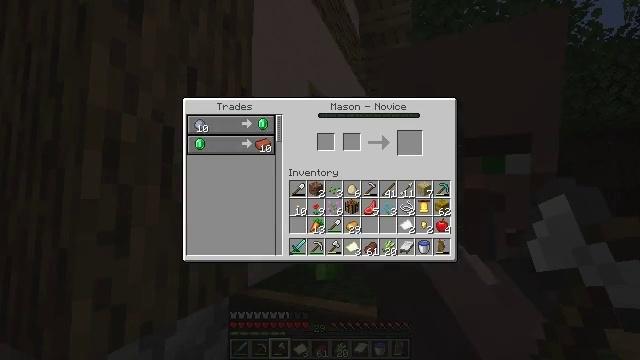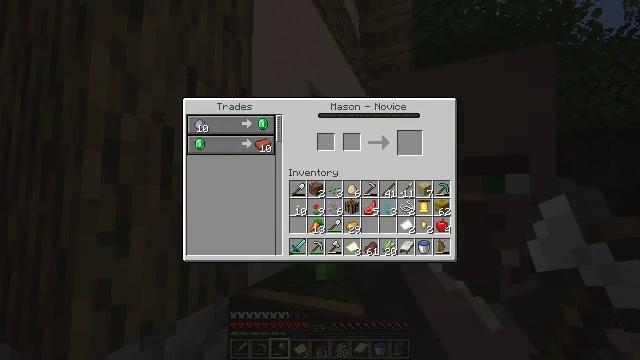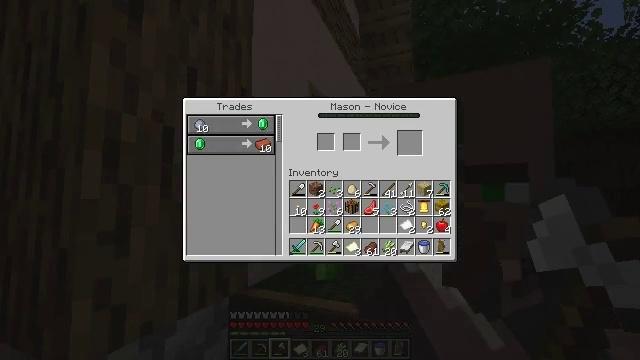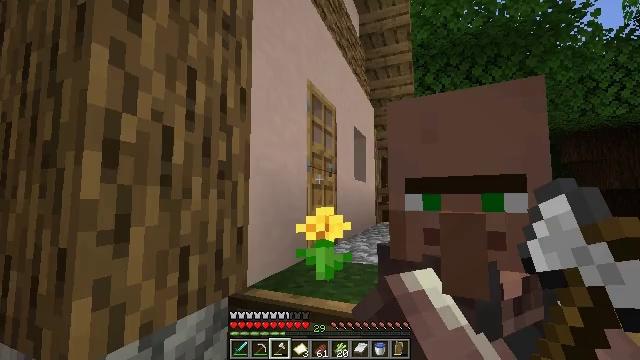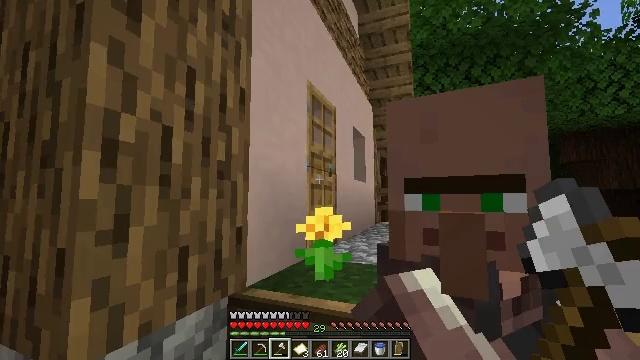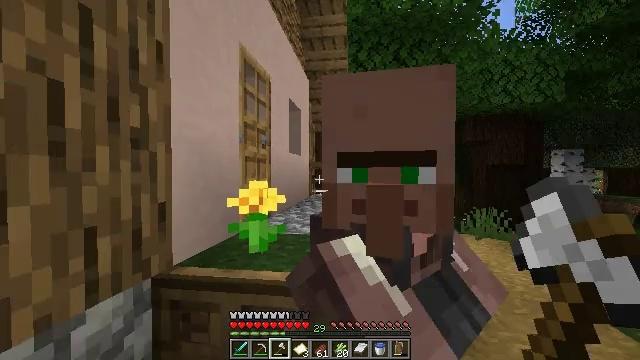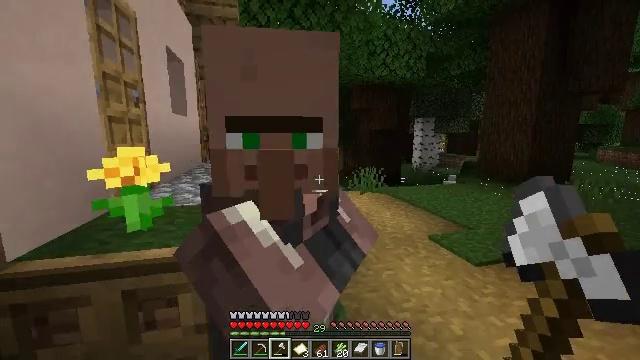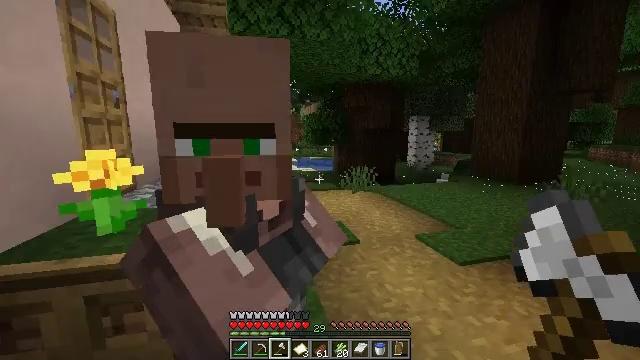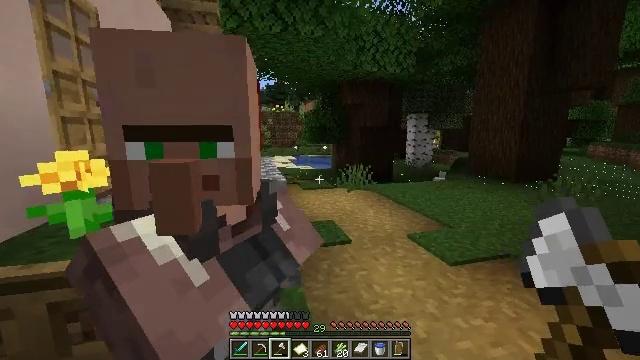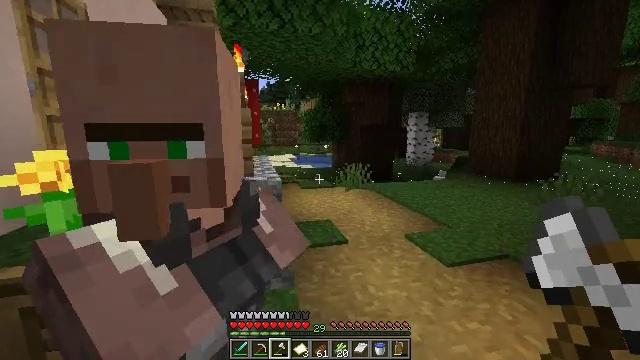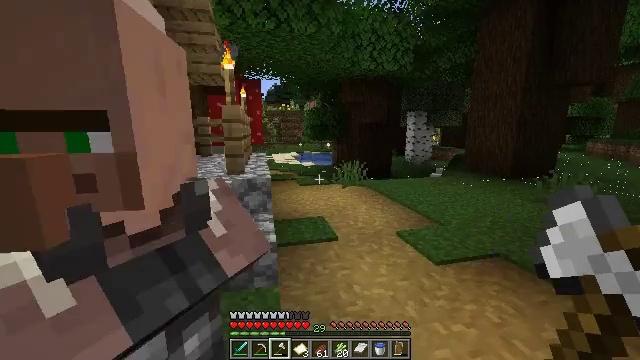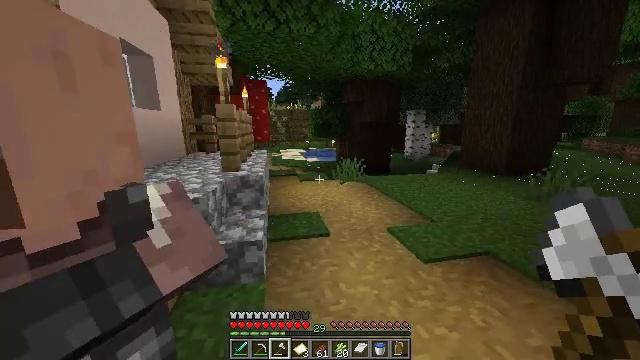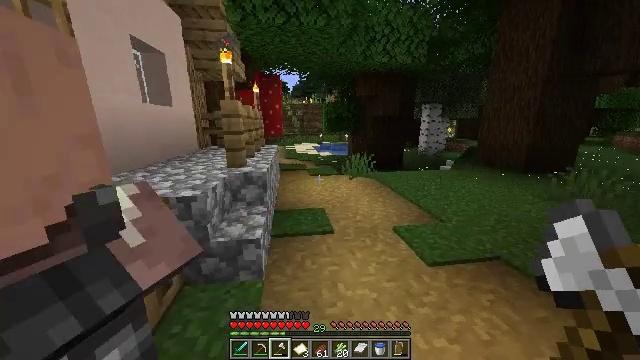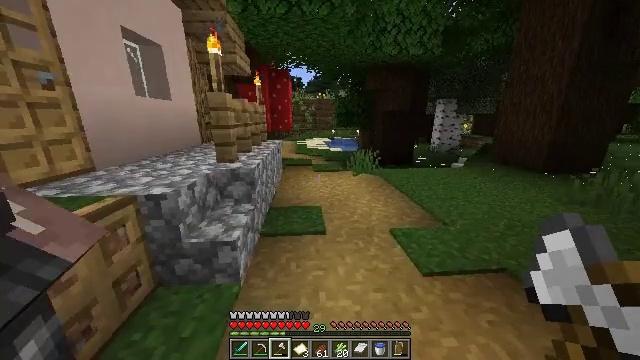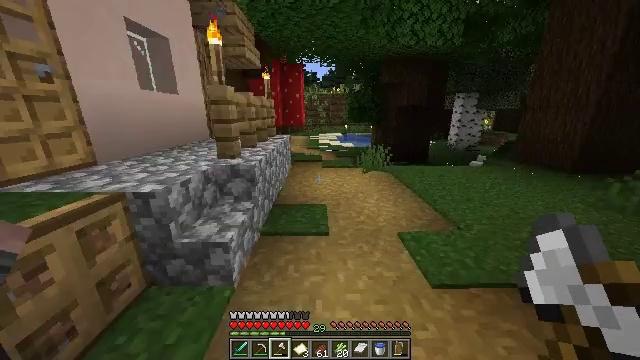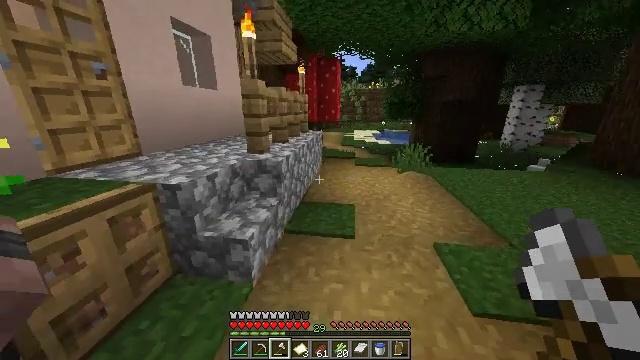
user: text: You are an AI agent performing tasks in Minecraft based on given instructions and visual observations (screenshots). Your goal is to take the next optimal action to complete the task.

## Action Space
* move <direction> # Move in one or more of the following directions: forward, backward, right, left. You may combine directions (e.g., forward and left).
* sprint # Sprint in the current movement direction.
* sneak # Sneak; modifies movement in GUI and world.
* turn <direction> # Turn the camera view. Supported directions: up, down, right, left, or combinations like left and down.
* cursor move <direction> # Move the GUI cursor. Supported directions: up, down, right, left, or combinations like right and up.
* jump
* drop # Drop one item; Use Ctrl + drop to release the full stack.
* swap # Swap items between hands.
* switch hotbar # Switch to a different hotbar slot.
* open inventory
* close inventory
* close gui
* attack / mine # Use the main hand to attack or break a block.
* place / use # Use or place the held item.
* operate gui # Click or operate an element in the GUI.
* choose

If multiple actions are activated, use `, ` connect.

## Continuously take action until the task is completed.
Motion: motion action
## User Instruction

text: Left click on the stonecutter to break it.
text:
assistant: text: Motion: no_op
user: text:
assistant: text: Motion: no_op
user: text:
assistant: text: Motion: no_op
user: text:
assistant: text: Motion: no_op
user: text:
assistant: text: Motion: turn right and down
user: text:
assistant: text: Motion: move right, turn right and down
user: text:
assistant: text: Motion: move right
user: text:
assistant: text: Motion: move forward and move right
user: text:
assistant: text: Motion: move forward and move right, sprint
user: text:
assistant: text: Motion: move forward and move right, sprint, turn left
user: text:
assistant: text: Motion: move forward and move right, sprint, turn left and down
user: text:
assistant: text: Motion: move forward and move right, sprint, turn left and down
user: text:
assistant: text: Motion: move forward and move right, sprint, turn left and down
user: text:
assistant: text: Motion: move forward, sprint, turn left and down
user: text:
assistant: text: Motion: move forward, sprint, turn left and down
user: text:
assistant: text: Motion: move forward, sprint, turn left
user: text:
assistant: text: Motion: move forward, sprint, turn left
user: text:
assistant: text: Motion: move forward, sprint
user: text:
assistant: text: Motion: move forward and move right, sprint, turn left
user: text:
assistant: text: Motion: move forward and move right, turn left and up
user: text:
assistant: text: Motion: move forward, turn left and up
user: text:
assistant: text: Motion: move forward, turn left and up
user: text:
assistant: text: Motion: move forward, turn left
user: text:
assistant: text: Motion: move forward
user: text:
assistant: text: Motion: move forward
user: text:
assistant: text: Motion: move forward
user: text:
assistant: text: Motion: move forward
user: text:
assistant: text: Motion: move forward, use / place
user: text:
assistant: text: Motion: move forward, use / place
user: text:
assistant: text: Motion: move forward, use / place